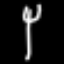
Label: fork